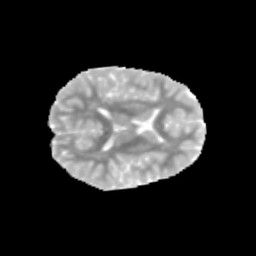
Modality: MD
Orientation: axial
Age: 10
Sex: male
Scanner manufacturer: siemens
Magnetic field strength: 3 T
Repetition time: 3.8 s
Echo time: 0.07 s